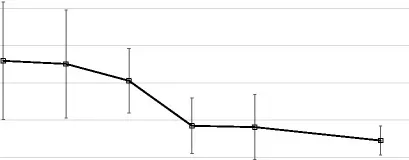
The ratio of tidal volume to electrical activity of the diaphragm (V
T/DeltaE-di). V
T/DeltaE-di decreased consistently over time. The value on day 6 is missing because of technical reasons.
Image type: pathology (masson_trichrome)